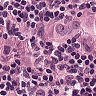
Metastatic tissue present: yes